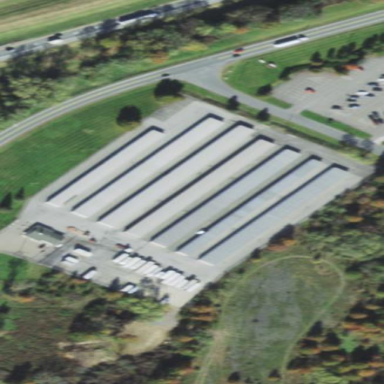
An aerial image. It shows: Warehouse building.